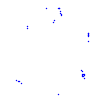
Particle: proton